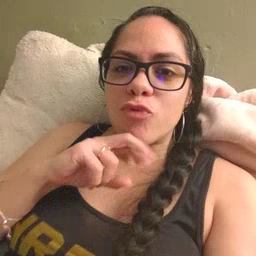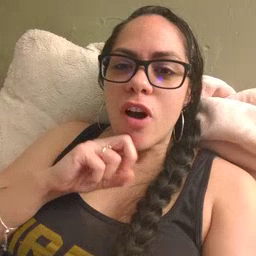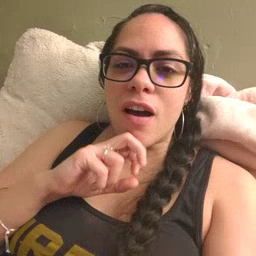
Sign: frog